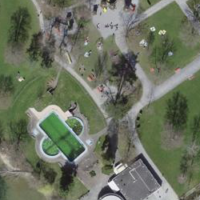
EUNIS habitat code: 53
Species observed at this site:
Tachybaptus ruficollis
Certhia brachydactyla
Corvus corone
Podiceps cristatus
Fulica atra
Dendrocopos major
Aegithalos caudatus
Chroicocephalus ridibundus
Phylloscopus collybita
Larus michahellis
Cygnus olor
Erithacus rubecula
Pica pica
Phoenicurus ochruros
Sitta europaea
Picus viridis
Cyanistes caeruleus
Anas platyrhynchos
Chloris chloris
Larus canus
Fringilla coelebs
Passer domesticus
Carduelis carduelis
Turdus merula
Columba palumbus
Phalacrocorax carbo
Mareca strepera
Parus major
Mergus merganser
Milvus milvus
Anser anser
Motacilla alba